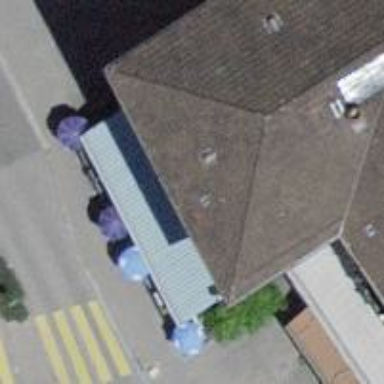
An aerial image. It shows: Restaurant.